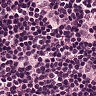
Metastatic tissue present: no